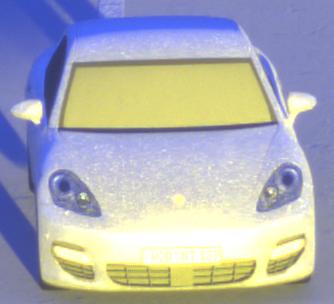
Make: Porsche
Model: Panamera
Detailed model: Panamera (970)
Model produced from: 2010/05
Model produced until: 2013/04
Doors: 5
Color: white
Road condition: dry road
Daytime: sunrise or sunset
Contrast: high contrast